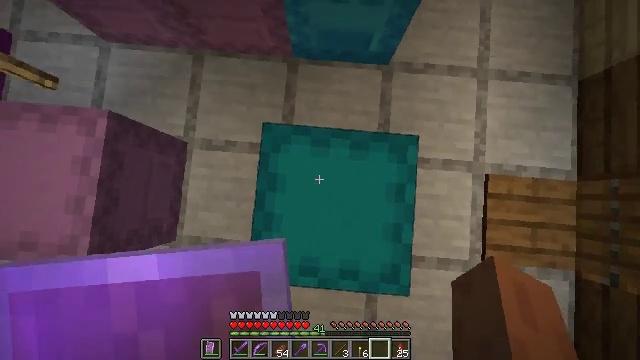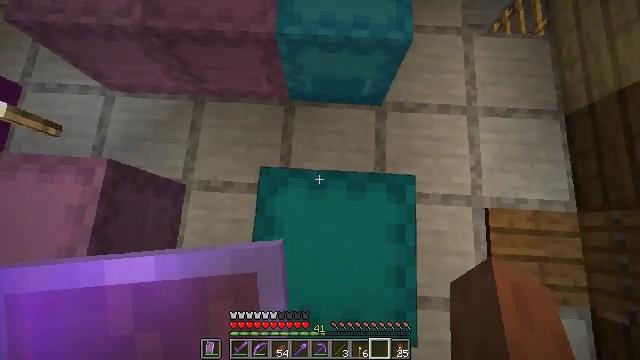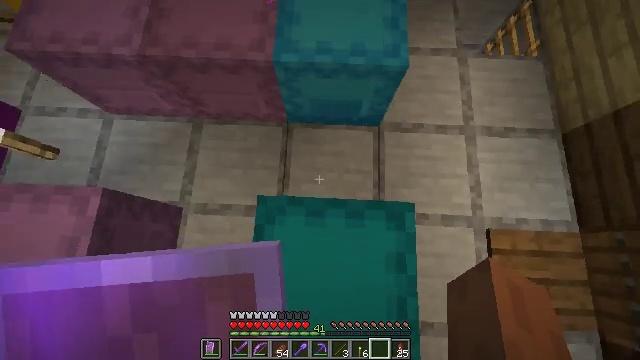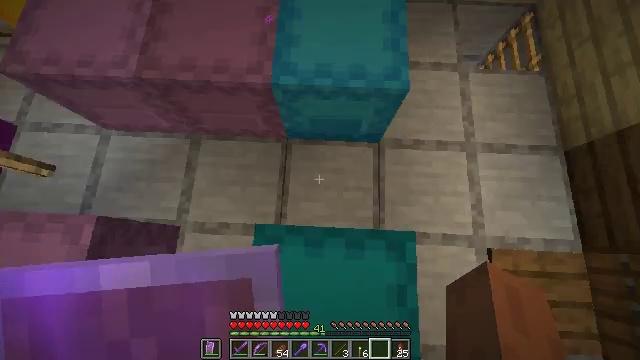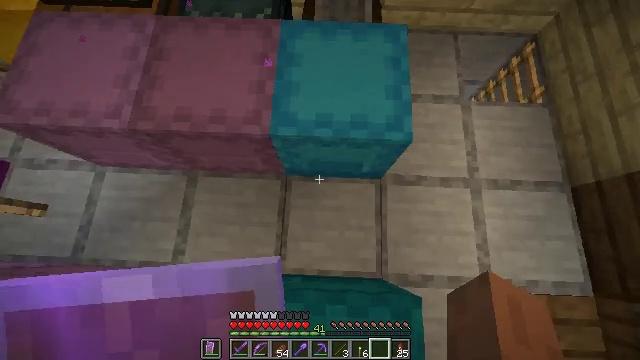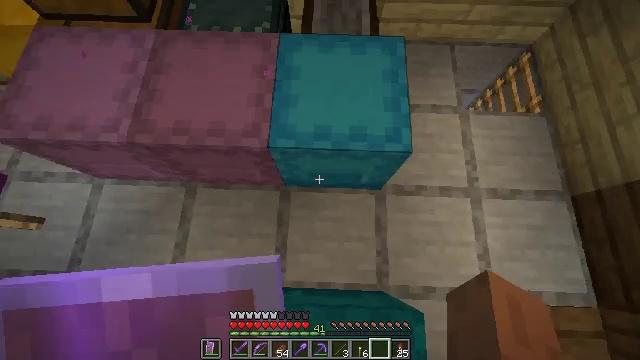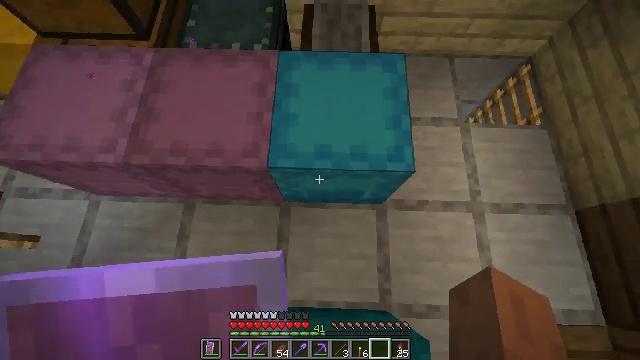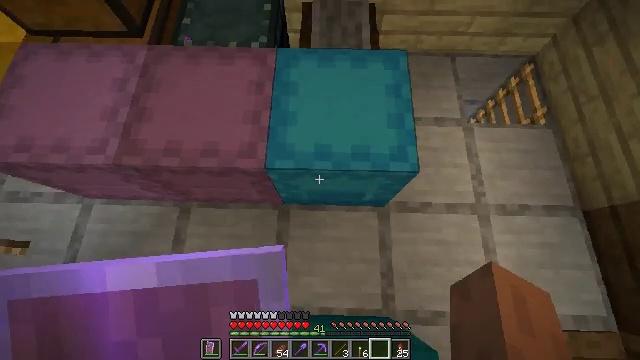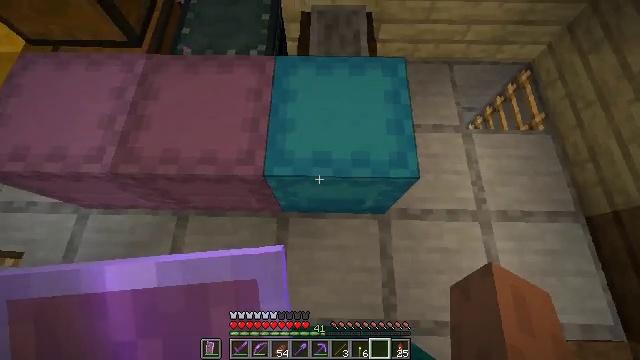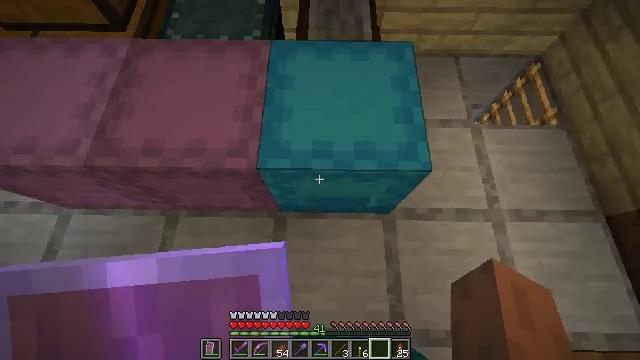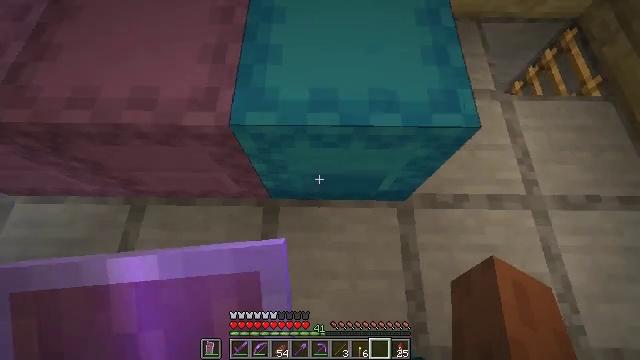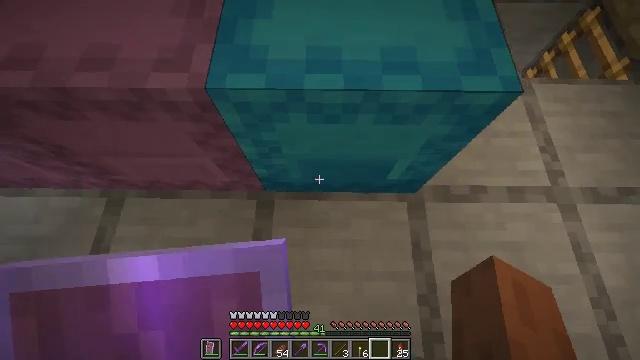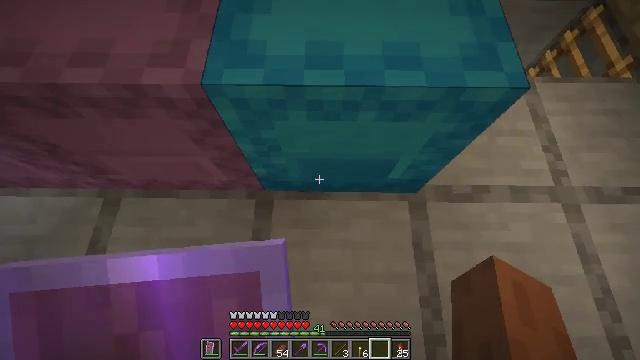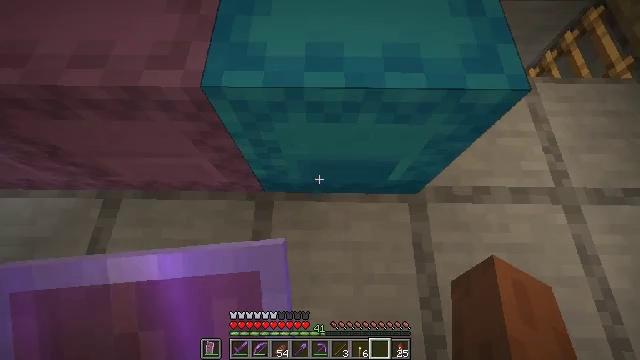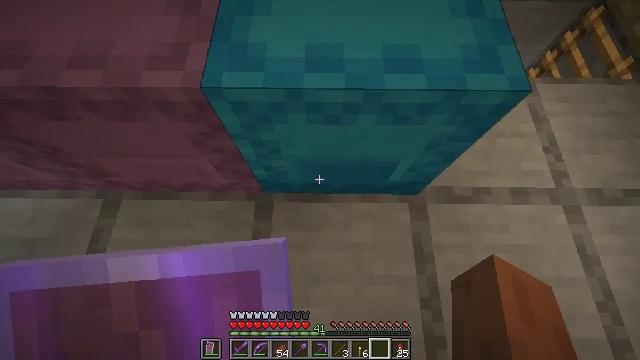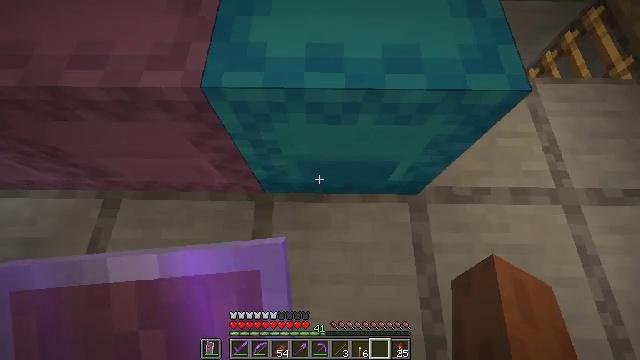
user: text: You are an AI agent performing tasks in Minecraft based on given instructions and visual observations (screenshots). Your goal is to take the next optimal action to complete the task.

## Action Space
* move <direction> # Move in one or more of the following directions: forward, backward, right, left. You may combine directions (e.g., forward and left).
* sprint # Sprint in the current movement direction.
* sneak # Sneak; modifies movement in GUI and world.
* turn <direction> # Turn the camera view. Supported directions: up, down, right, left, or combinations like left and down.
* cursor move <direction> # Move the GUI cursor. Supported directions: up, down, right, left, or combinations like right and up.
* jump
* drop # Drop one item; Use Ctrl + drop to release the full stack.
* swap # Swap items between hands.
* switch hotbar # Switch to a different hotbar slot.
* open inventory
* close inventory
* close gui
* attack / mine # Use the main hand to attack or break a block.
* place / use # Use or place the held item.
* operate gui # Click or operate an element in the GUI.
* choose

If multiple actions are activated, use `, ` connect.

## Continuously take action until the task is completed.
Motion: motion action
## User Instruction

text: mine block cyan shulker box
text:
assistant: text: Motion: move forward, turn right and up
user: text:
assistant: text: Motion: move forward, turn up
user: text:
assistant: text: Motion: move forward
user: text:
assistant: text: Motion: move forward, turn up
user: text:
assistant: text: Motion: turn up
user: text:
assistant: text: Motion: turn up
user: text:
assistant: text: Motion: no_op
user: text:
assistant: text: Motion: turn up
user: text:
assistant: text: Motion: no_op
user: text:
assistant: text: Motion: no_op
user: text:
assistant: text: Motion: no_op
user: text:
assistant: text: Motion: no_op
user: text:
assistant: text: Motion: no_op
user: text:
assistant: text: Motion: no_op
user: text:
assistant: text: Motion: no_op
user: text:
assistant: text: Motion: no_op
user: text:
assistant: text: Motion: no_op
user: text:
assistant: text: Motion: no_op
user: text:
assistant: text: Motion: turn up
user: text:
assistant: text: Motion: turn up
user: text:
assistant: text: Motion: turn up
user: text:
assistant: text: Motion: turn up
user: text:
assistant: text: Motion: no_op
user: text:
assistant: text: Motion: no_op
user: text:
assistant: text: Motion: no_op
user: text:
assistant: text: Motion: no_op
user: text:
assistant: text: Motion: no_op
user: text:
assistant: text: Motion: no_op
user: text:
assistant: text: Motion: no_op
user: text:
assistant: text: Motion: no_op